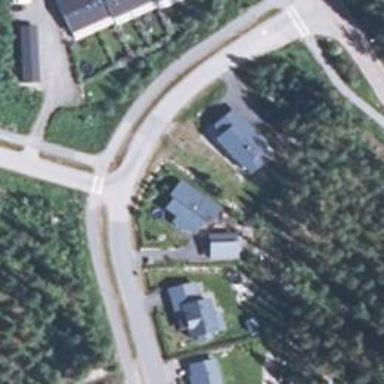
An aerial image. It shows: Living street.